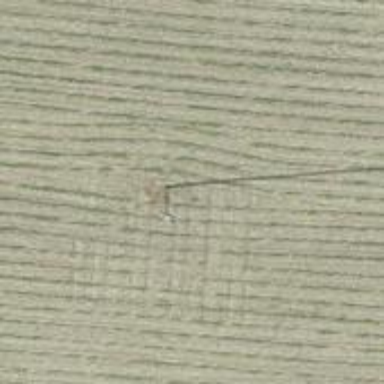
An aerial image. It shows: Power pole.